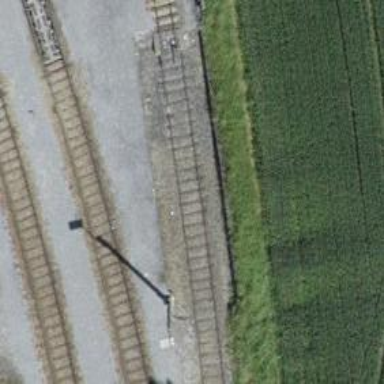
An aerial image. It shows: Railway yard.